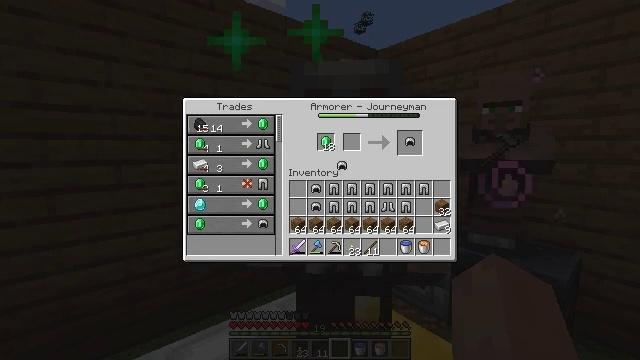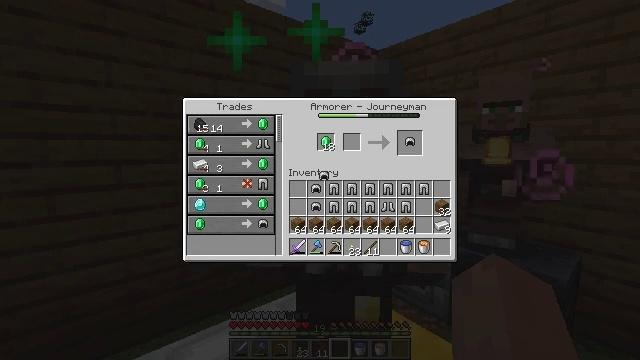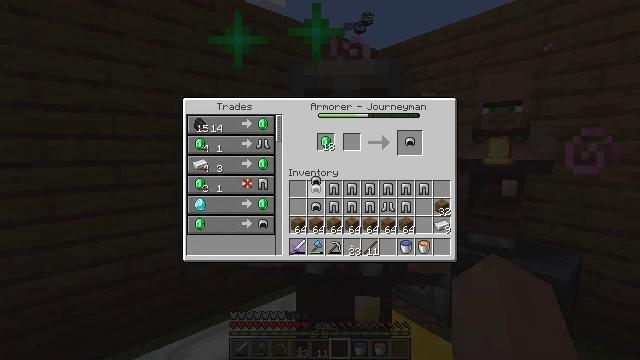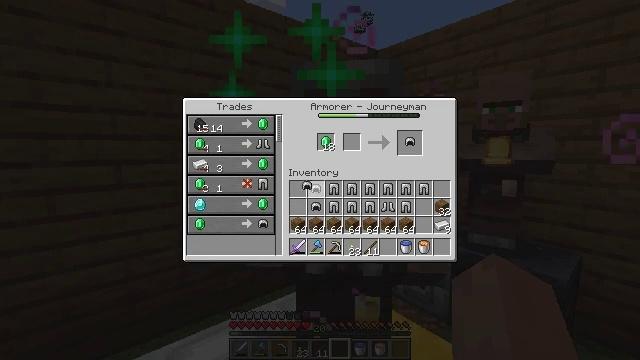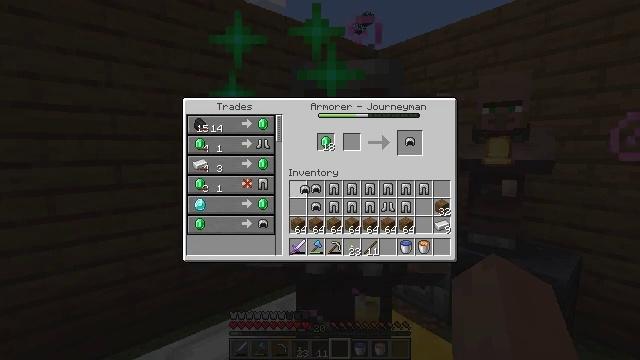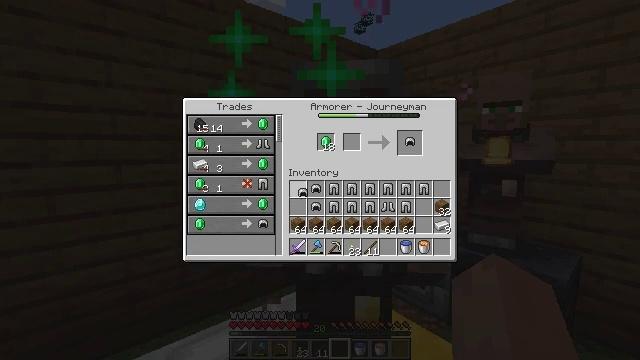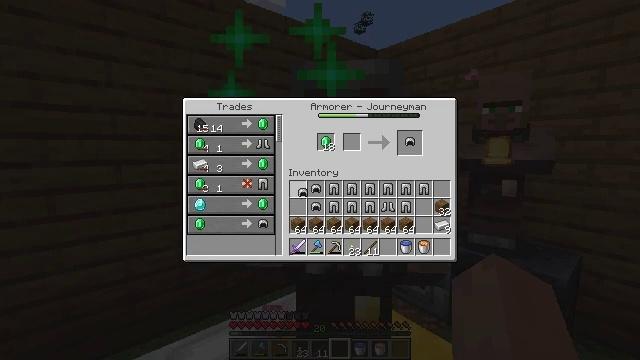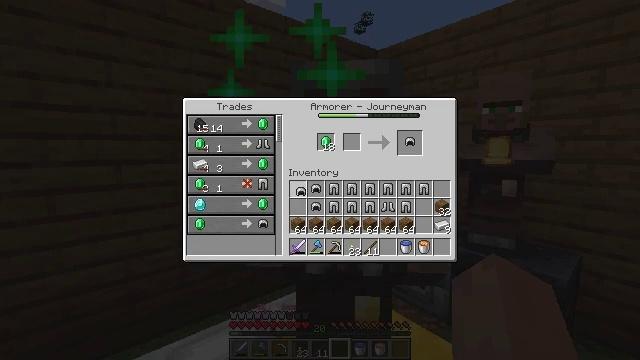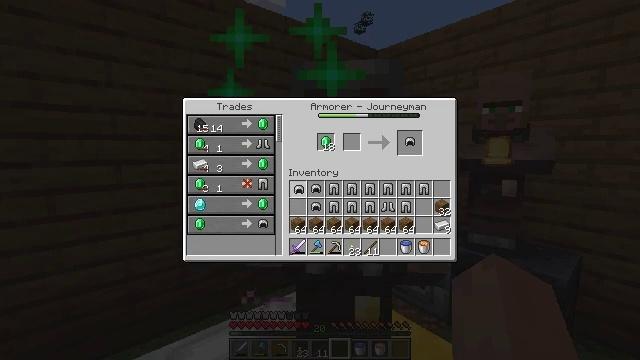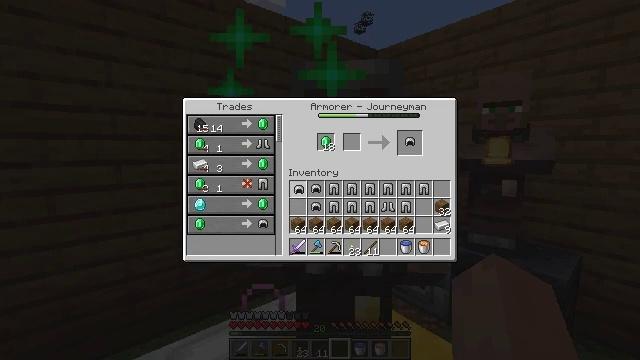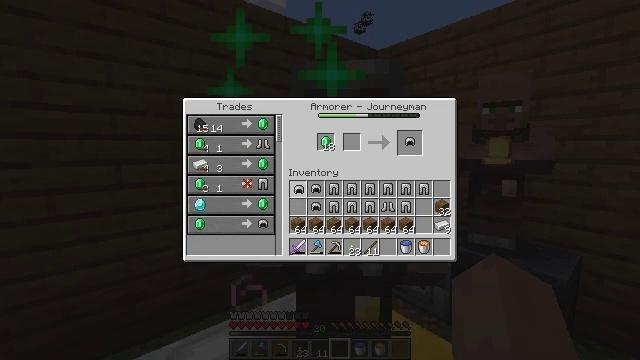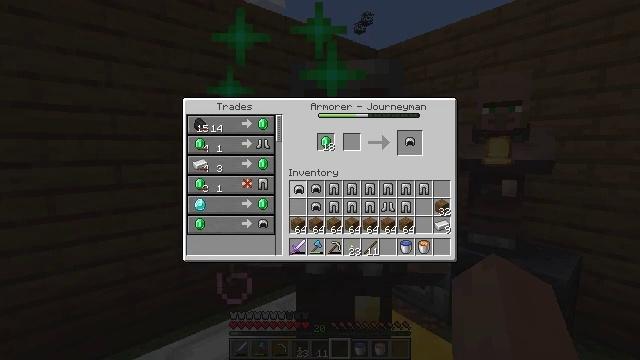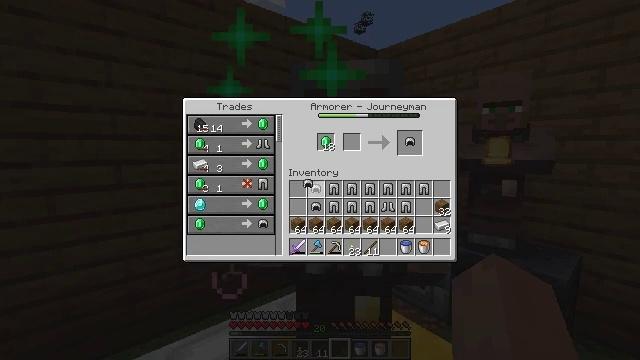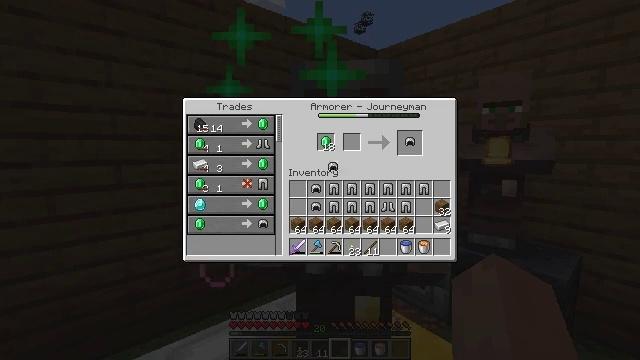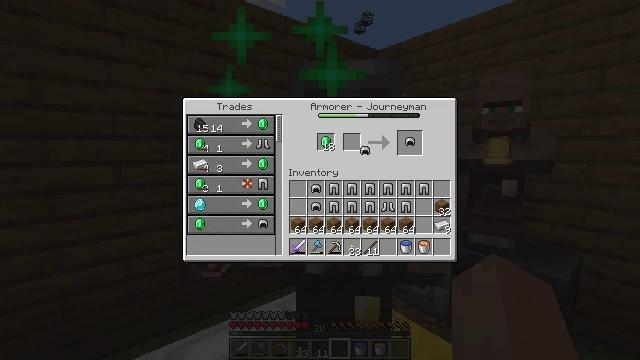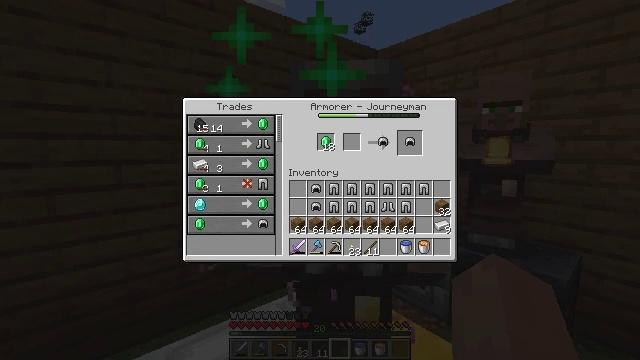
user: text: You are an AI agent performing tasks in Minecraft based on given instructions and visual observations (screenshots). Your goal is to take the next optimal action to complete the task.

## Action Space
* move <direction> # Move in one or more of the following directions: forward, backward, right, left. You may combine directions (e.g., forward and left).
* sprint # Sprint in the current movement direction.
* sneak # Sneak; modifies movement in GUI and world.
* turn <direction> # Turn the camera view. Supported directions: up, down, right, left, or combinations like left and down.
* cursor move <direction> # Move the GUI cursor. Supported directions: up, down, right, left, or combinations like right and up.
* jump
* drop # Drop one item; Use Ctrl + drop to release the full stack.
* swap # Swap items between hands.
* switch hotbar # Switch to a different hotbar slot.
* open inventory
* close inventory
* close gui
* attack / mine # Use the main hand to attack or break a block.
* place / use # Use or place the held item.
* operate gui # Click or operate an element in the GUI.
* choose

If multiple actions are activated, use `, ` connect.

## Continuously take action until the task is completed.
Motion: motion action
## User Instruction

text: Create a chainmail helmet in the crafting grid.
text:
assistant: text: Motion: cursor move left and down
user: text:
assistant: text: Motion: cursor move left
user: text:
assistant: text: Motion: cursor move left
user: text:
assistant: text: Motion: no_op
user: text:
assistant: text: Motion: no_op
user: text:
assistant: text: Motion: no_op
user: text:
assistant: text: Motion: no_op
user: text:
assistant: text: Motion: no_op
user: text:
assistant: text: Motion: operate gui
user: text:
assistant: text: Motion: operate gui
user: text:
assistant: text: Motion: operate gui
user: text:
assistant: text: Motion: cursor move right
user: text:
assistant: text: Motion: cursor move right and up
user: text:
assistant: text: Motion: cursor move right and up
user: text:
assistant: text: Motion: cursor move right and up
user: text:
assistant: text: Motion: no_op
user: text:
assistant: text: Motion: cursor move right
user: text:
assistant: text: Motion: no_op
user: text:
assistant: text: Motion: no_op
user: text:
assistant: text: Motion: no_op
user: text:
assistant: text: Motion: no_op
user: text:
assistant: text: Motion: cursor move left and down
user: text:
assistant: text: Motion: cursor move left and down
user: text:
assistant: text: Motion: cursor move left
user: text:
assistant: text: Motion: cursor move left
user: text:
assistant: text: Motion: cursor move left
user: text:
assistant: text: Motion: no_op
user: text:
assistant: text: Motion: operate gui
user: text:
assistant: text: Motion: operate gui
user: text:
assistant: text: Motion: operate gui